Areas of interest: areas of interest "Commercial service"
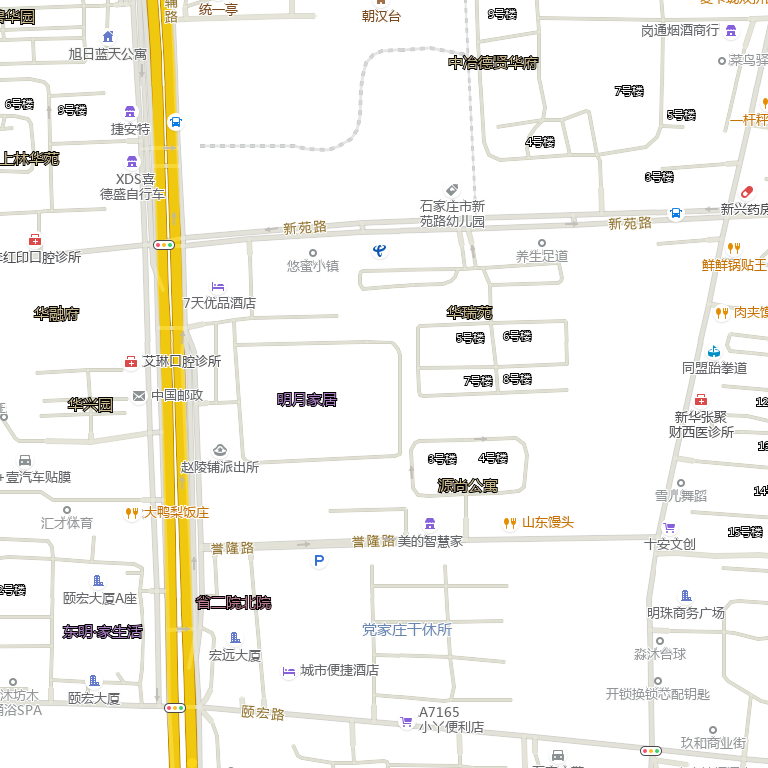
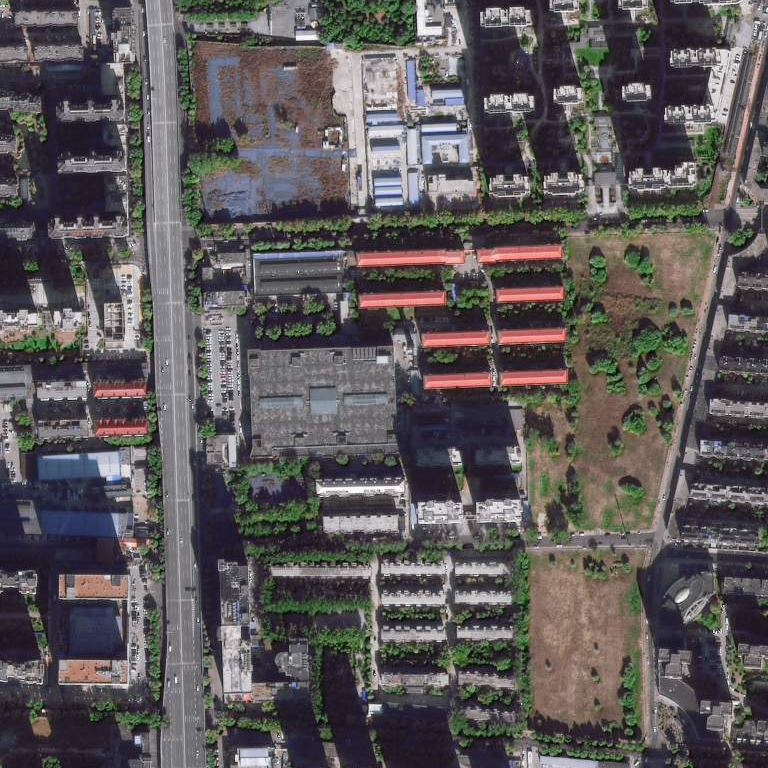